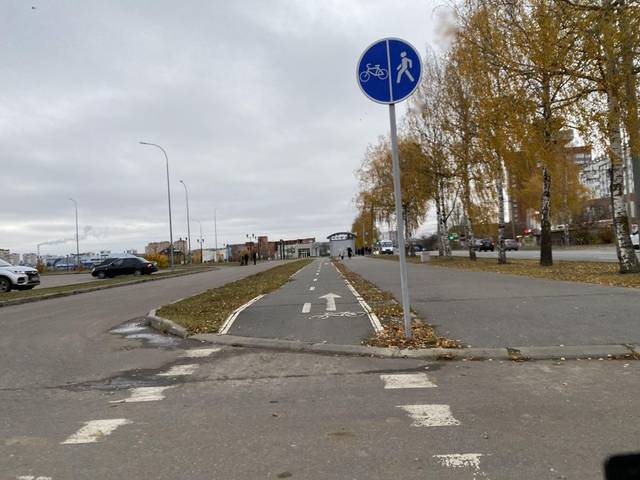
Region: Russia
Coordinates: 56.627, 47.91